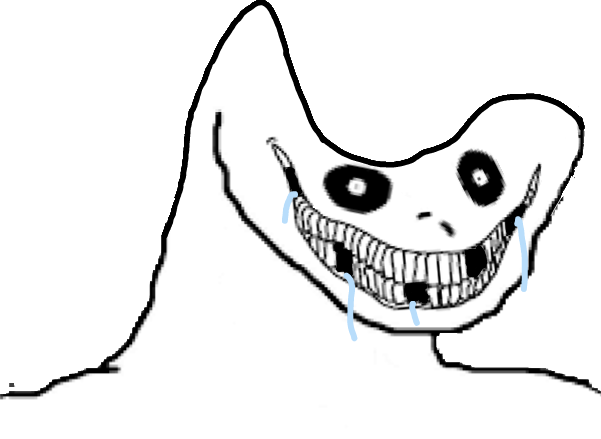
Label: 5_Brainlet